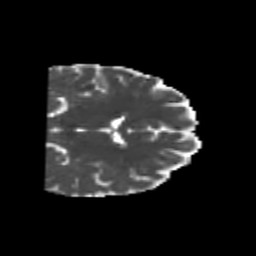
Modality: MD
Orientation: coronal
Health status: healthy
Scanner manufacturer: philips
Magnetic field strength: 3 T
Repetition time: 6.964 s
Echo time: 0.092 s